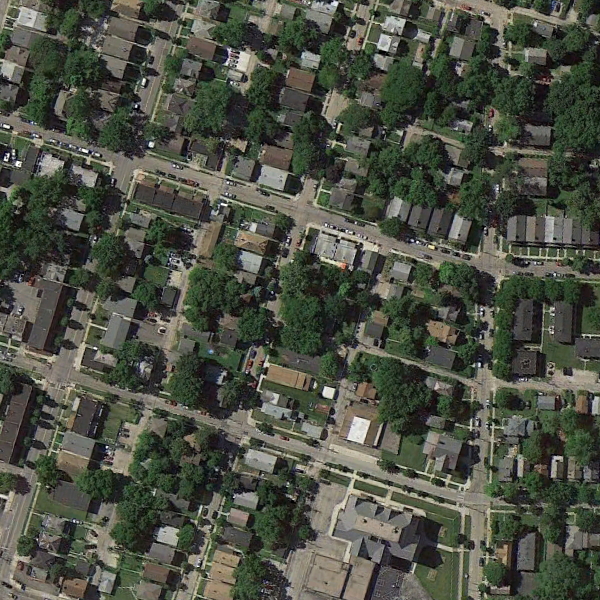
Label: DenseResidential